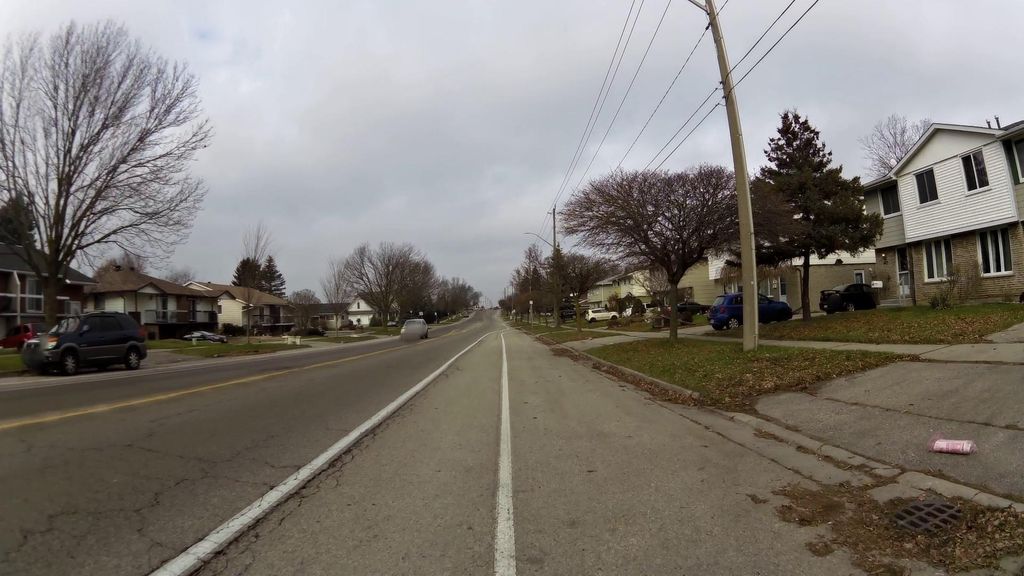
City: kitchener-waterloo